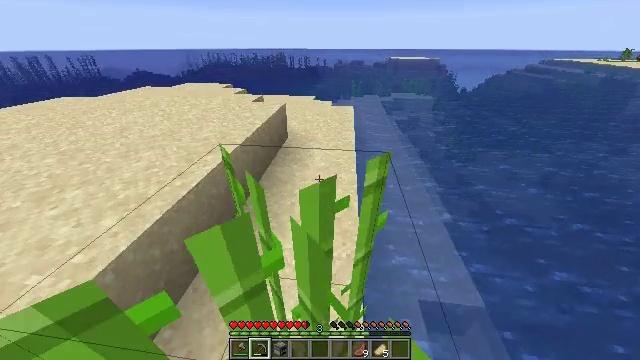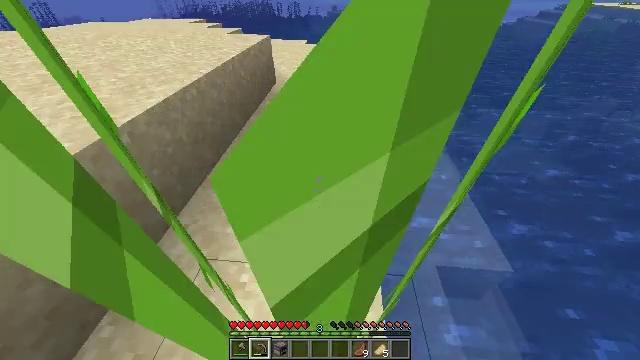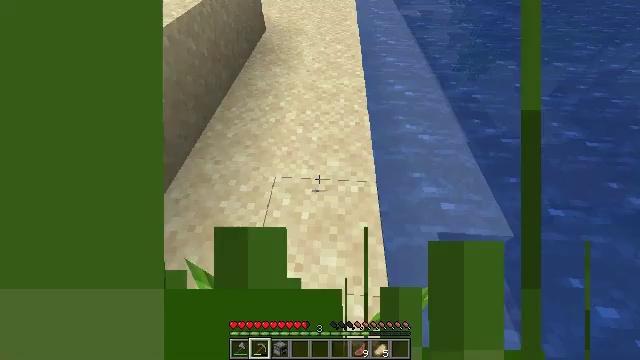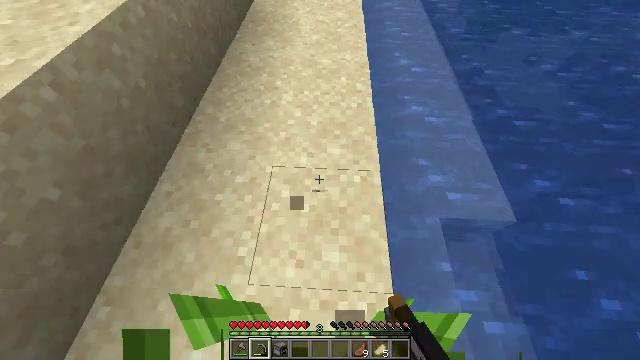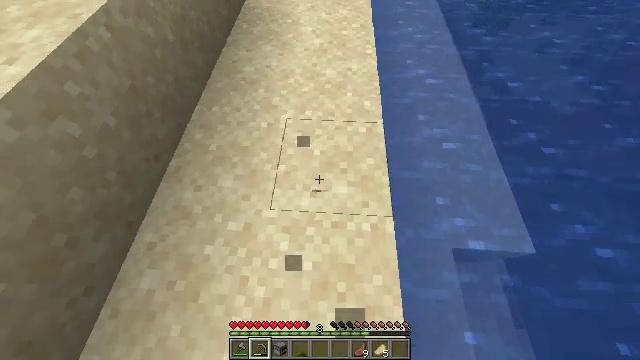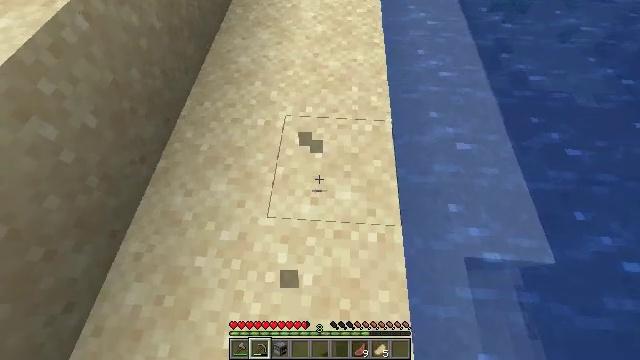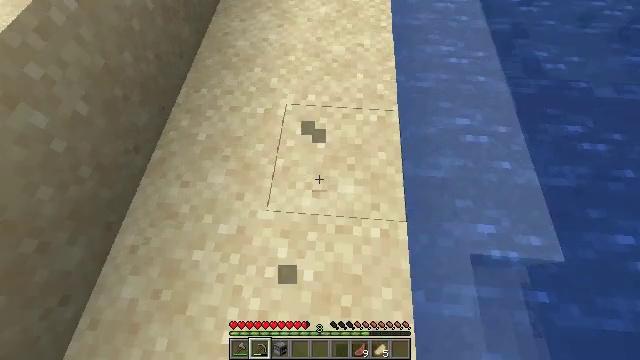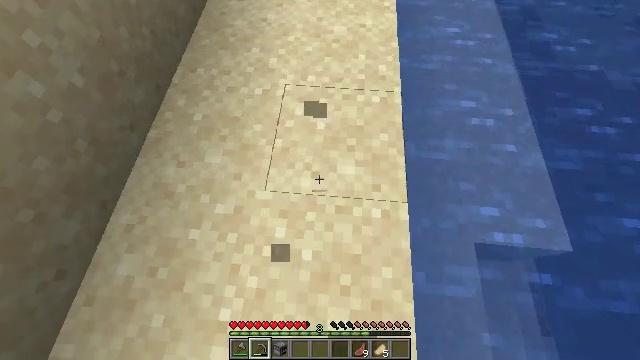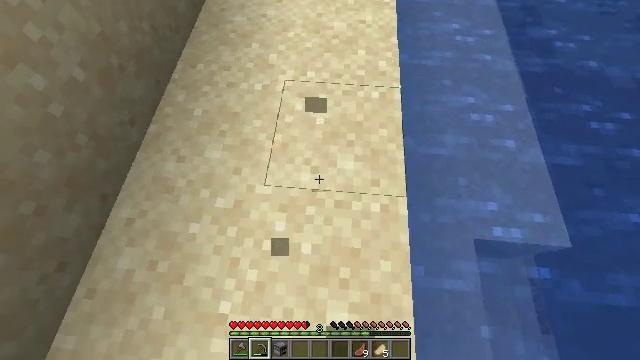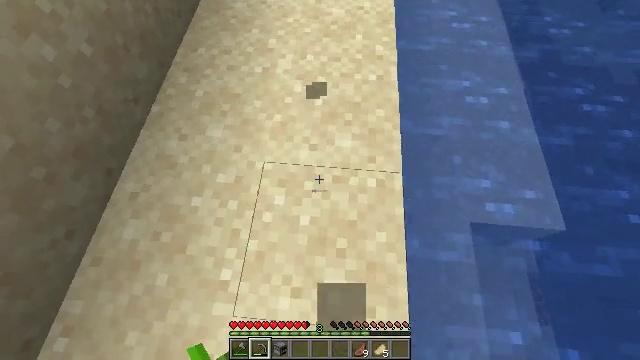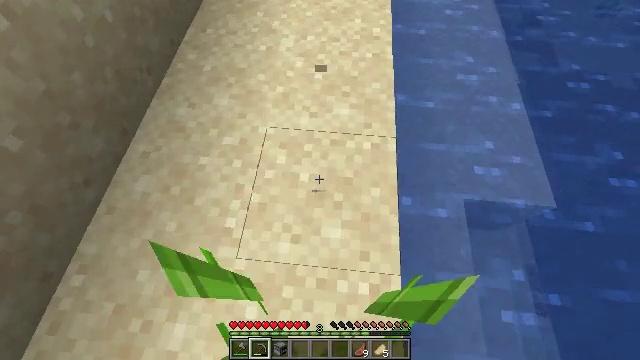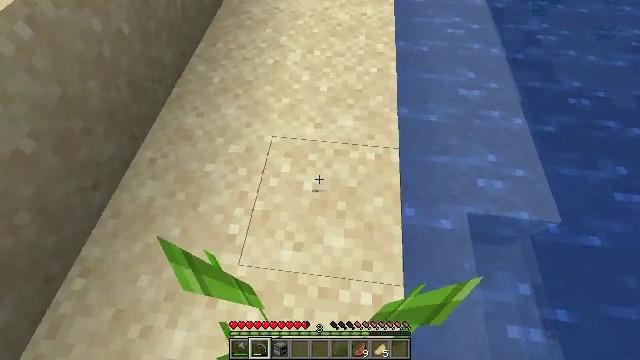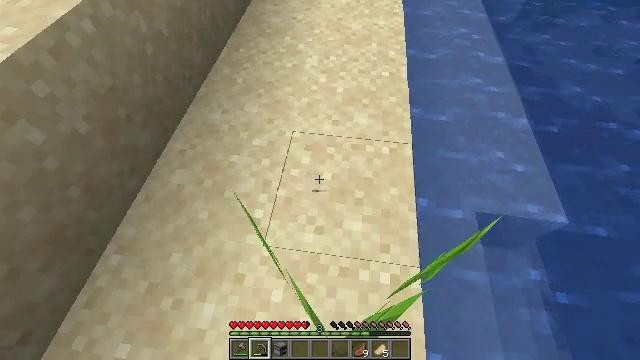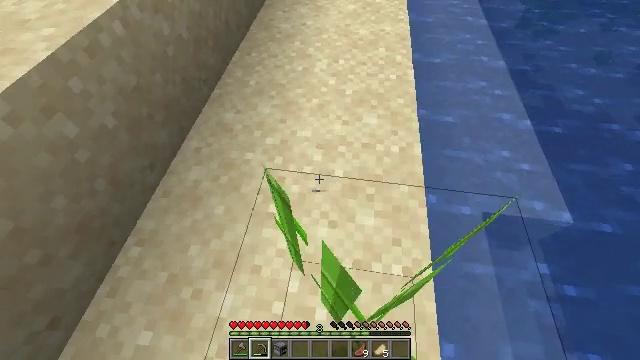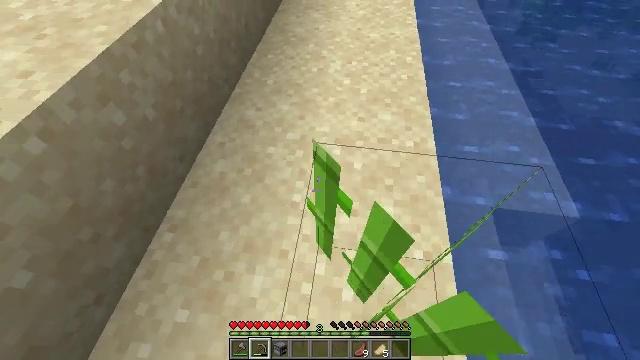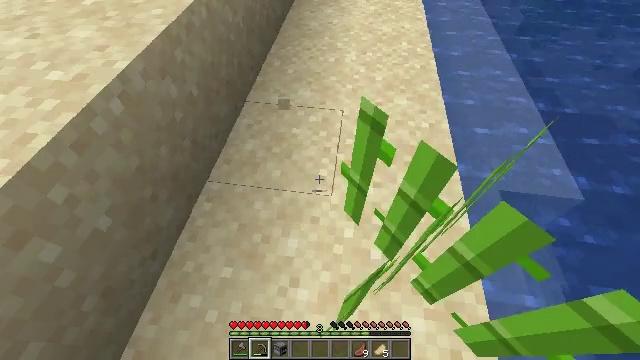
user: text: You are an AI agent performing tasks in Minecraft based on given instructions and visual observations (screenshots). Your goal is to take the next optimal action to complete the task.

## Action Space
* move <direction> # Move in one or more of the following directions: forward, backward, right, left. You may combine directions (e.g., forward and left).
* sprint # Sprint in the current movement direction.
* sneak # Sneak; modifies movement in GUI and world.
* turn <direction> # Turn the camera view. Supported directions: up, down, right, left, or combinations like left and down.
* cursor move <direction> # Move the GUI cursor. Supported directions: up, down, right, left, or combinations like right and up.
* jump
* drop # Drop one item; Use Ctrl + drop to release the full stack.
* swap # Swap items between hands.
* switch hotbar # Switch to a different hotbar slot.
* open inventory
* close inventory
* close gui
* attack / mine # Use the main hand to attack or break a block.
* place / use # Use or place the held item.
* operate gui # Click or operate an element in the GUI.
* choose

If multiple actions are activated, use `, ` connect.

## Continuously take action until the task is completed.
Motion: motion action
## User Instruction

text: Break the sugar cane.
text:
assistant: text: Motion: move forward, turn right and down
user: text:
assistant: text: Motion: move forward, turn right and down, attack / mine
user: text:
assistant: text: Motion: move forward, turn down, attack / mine
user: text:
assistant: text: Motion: turn down, attack / mine
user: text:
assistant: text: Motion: turn down, attack / mine
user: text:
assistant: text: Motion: move back, turn down
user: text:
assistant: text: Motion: move back
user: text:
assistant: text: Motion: move back
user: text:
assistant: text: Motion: move back
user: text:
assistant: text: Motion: move back, turn up
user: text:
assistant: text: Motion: move back and move left, turn left and up
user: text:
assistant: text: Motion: move back and move left, turn left and up
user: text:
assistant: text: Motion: move back and move left, turn up
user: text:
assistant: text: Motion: move back and move left, turn up
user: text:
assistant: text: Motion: move back, attack / mine
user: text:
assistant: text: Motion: move back, attack / mine
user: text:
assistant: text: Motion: attack / mine
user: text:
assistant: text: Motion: attack / mine
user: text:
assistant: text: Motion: no_op
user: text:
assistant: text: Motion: no_op
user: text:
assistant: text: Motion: turn right and up
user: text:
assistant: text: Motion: turn right
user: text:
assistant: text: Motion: turn right and down
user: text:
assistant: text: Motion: turn right and down
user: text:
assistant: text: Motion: attack / mine
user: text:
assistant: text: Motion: attack / mine
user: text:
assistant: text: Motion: attack / mine
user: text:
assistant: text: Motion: move forward
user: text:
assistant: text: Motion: move forward
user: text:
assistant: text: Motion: no_op